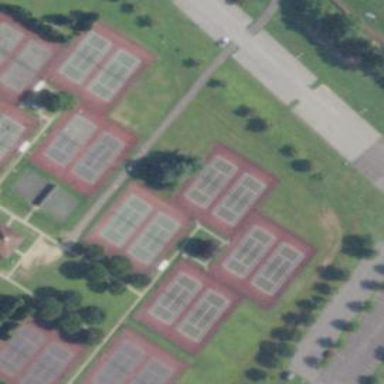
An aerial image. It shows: Tennis court in leisure pitch.